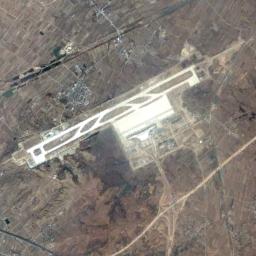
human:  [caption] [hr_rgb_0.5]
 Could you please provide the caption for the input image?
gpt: An airport with two parallel runways, An open area and a terminal on the farmland and a village beside .

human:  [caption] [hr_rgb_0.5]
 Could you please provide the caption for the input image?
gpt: There are two crossing runways here .

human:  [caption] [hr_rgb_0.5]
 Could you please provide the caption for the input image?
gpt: There is an airport built in bare land .

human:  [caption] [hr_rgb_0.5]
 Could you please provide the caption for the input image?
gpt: An airport with a runway and many buildings is surrounded by a residential area and brown mountains, With a highway next to it .

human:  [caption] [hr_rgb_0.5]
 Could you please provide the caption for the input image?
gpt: The airport has many roads of different lengths .